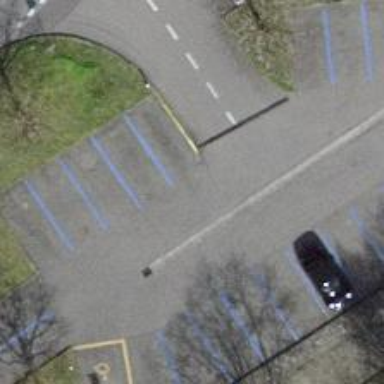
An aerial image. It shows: Car-sharing service available at this location.